Field crop: maize
Growth stage: 1
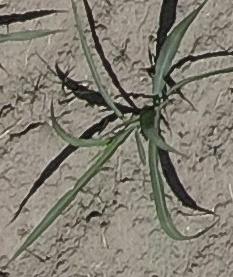
Species: sorghum